Interaction volume radius: 5 \u00c5
Interaction volume height: 10 \u00c5
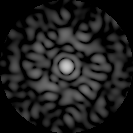
Disorder parameter: 0.7831